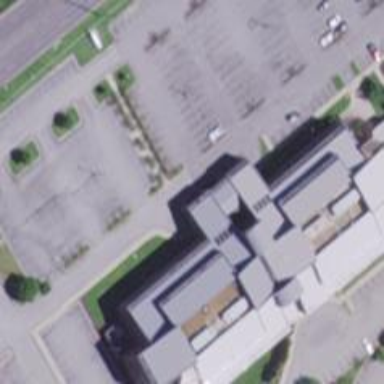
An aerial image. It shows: Hospital building.